Field crop: maize
Growth stage: 2
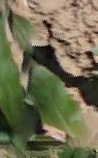
Species: maize